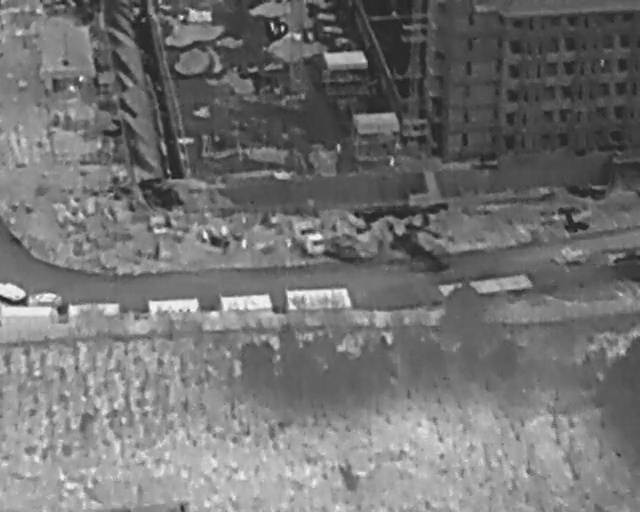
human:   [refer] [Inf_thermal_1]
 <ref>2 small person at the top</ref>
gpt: <box>[[41, 4, 43, 5, 2], [51, 28, 54, 29, 2]]</box>

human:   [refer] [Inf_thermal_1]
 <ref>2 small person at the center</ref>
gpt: <box>[[59, 30, 62, 32, 2], [37, 47, 39, 48, 2]]</box>